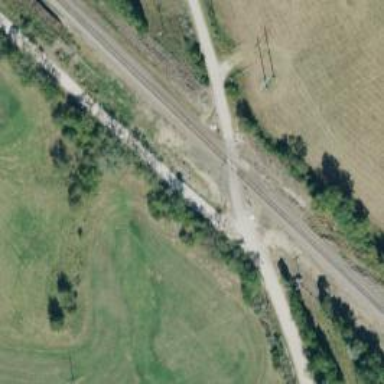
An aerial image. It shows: Level crossing with saltire markings.